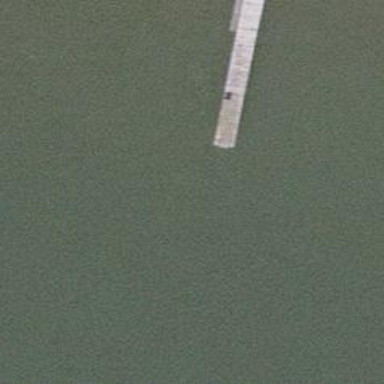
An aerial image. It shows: Man-made pier.